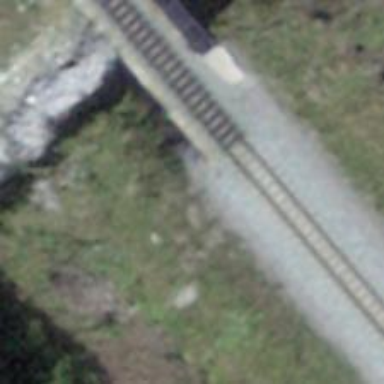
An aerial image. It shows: Narrow-gauge railway with 1 track. The tracks are electrified with contact line.